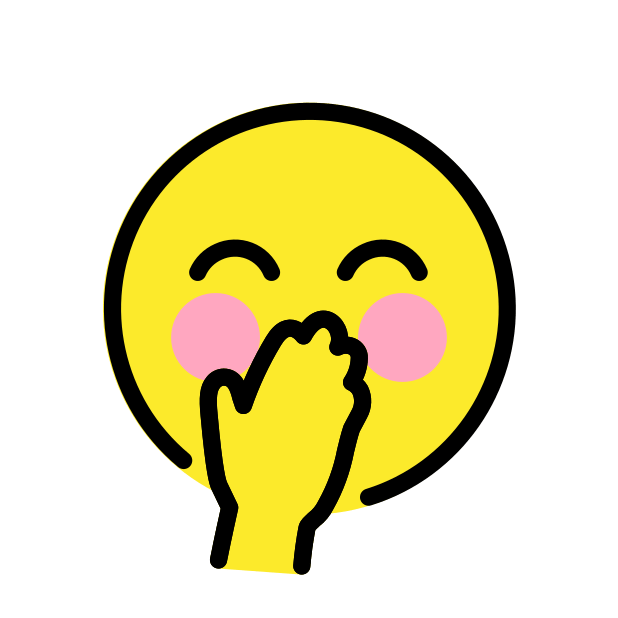
face with hand over mouth